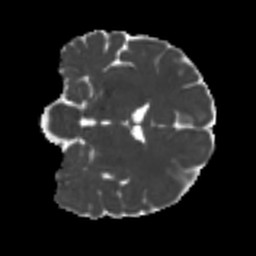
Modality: MD
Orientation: coronal
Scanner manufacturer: siemens
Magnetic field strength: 3 T
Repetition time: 4 s
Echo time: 0.0594 s